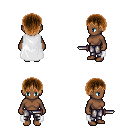
a pixel art fantasy rpg character, female body template, human, dark skin, white cape, metal pants, brown plain hairstyle, dagger, four views (front, back, left, right), 2x2 character sprite sheet, small pixel art, hard edges, no anti-aliasing